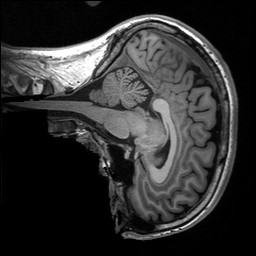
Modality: T1w
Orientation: sagittal
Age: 26
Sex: male
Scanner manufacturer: siemens
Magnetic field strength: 3 T
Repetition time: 2.3 s
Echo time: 0.00298 s